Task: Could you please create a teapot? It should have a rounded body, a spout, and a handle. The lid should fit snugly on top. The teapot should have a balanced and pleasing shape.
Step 81:
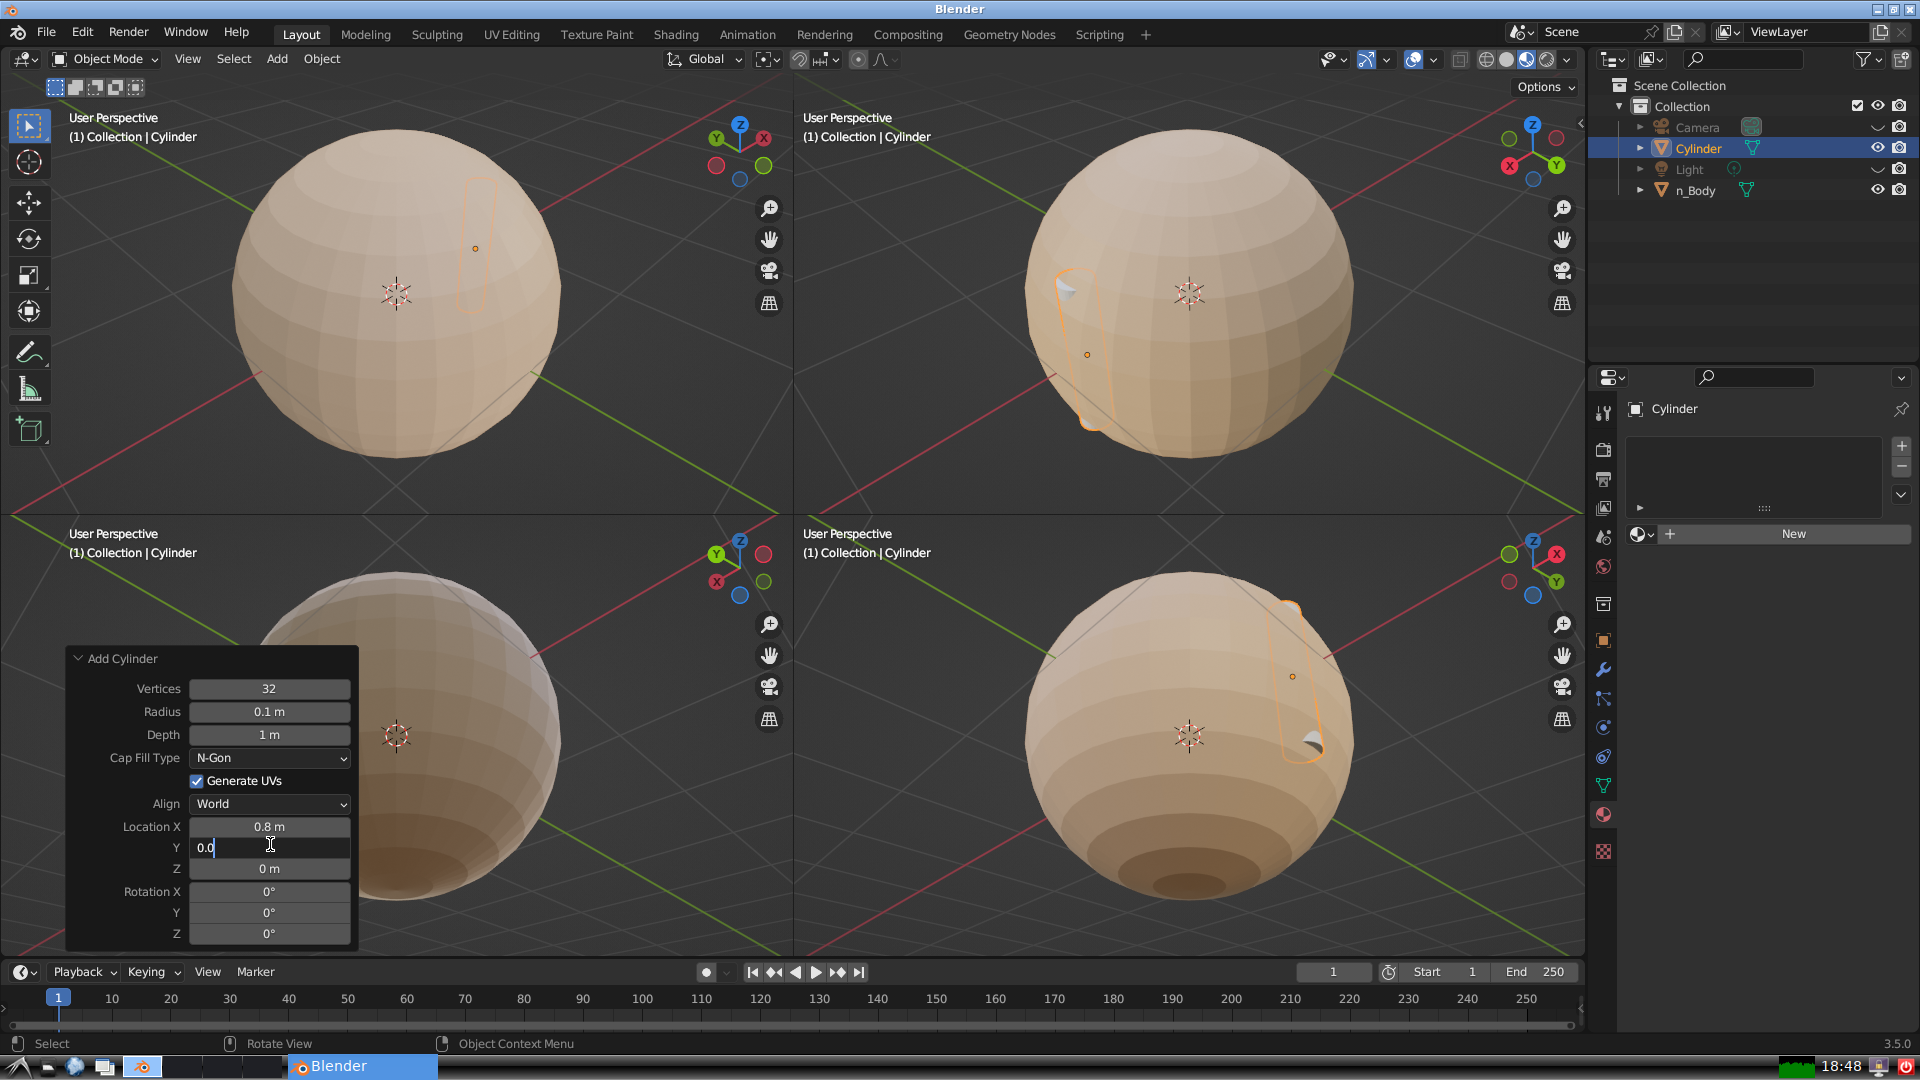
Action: {"key_press": ['Return']}